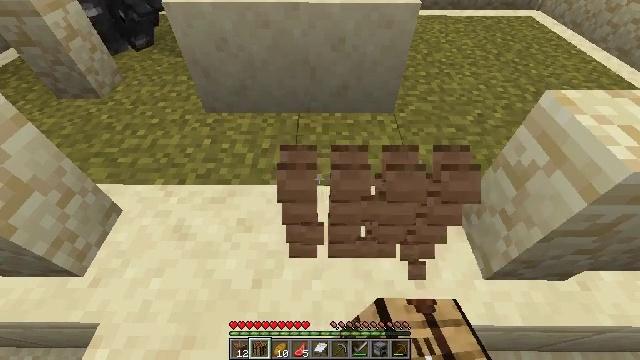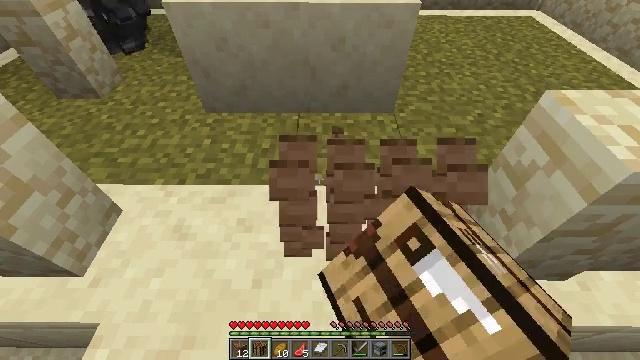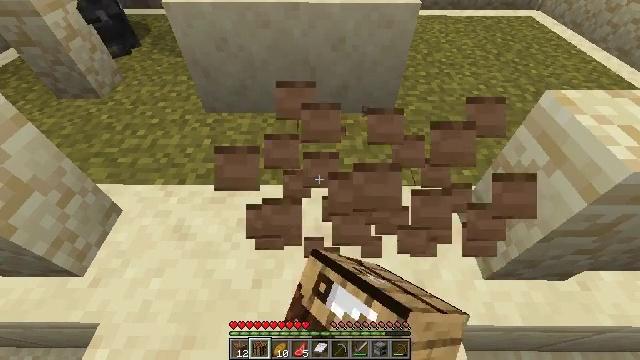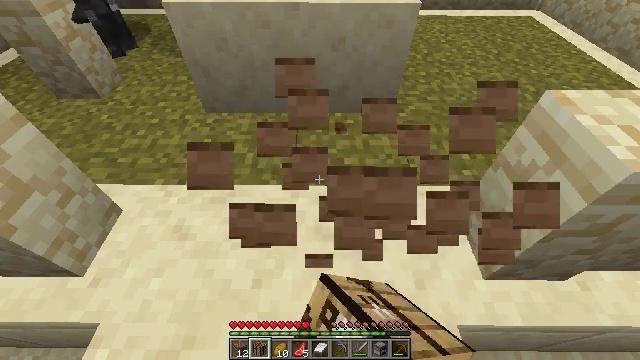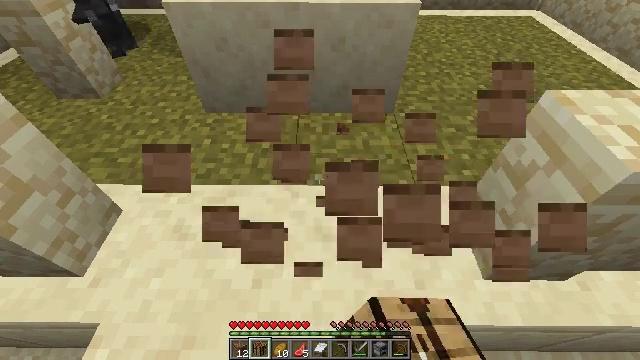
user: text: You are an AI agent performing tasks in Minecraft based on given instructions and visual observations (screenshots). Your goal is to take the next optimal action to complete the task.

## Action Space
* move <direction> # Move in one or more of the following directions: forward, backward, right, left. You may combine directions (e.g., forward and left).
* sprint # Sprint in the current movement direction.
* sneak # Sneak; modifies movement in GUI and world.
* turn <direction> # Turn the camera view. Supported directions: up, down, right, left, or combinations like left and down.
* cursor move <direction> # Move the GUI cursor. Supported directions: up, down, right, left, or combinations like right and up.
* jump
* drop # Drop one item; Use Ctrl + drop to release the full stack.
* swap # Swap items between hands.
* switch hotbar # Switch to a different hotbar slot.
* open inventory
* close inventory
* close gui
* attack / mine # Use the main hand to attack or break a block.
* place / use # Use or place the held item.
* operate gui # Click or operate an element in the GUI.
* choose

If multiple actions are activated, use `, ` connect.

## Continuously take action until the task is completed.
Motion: motion action
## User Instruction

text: Attack the jungle fence gate to remove it.
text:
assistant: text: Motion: attack / mine
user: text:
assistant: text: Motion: attack / mine
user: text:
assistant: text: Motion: attack / mine
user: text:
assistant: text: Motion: attack / mine
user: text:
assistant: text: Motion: attack / mine